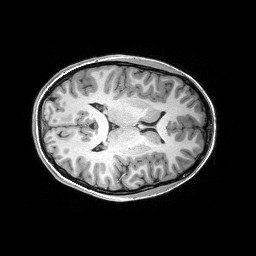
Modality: T1w
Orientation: axial
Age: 16
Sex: female
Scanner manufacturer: siemens
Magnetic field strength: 3 T
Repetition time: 2.53 s
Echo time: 0.00297 s